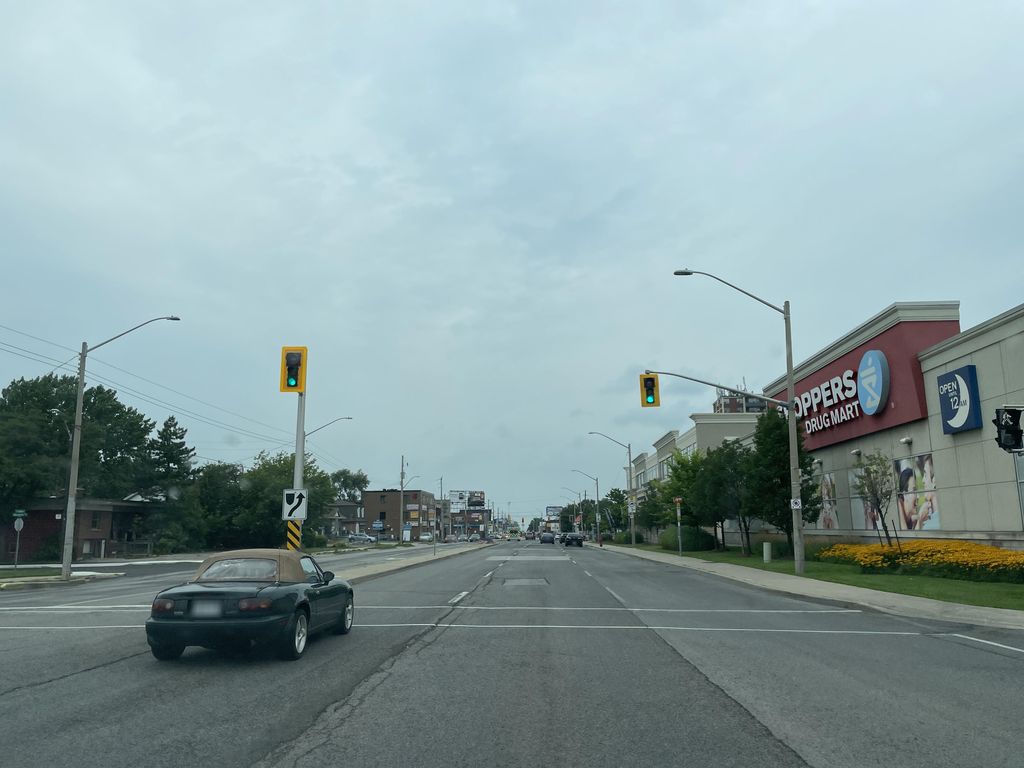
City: hamilton